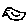
Label: bird